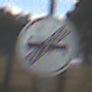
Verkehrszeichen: EndeUeberholverbot
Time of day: MorningAfternoon
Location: Outdoor (RoadRail)
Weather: PartlyCloudy
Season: NotSpecified
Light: Natural